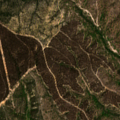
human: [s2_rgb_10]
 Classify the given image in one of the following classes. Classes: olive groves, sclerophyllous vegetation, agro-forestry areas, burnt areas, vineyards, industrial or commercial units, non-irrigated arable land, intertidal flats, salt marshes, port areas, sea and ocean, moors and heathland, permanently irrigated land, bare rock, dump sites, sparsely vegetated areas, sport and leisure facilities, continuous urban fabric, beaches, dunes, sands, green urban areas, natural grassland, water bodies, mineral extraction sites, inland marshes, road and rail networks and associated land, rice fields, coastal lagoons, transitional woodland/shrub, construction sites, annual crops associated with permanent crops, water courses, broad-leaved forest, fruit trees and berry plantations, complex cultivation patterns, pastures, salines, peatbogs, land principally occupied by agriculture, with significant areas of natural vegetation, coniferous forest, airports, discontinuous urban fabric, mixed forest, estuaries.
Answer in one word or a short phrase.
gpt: broad-leaved forest, mixed forest